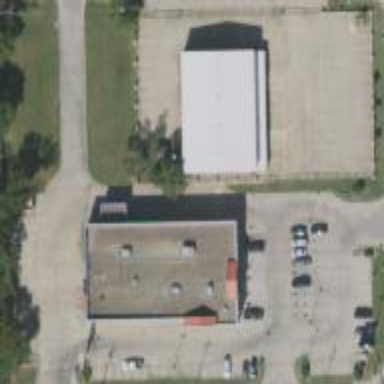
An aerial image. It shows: Retail area.